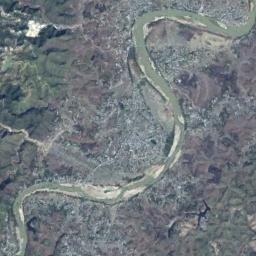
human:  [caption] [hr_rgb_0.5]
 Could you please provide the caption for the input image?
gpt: The river goes through bare farmland and trees .

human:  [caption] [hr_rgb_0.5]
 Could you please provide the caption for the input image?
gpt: A serpentine light green river with some sandbars on both sides, And the shore is bordered by green and taupe .

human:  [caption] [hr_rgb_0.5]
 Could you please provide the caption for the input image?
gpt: There are many trees around the fast flowing river .

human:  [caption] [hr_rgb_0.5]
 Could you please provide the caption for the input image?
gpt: The yellow river with a winding bank goes through the mountainous area .

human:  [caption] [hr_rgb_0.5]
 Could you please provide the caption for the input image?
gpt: There are brown bare land and green meadows near the swift flowing river .